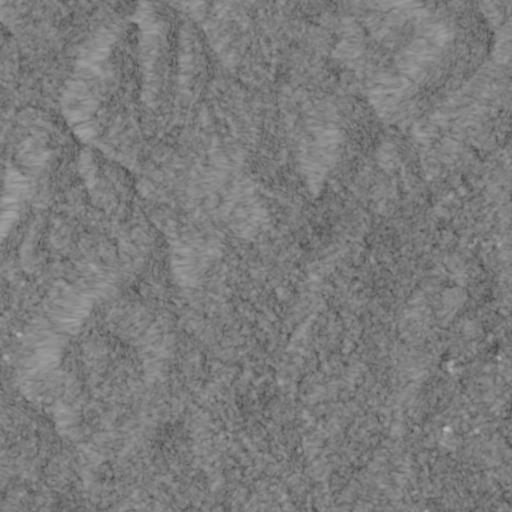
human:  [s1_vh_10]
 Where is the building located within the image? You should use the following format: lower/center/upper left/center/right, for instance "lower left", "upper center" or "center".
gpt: The building is located in the lower right of the image.
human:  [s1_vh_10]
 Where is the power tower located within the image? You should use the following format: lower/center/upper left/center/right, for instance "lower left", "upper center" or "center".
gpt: There is no power tower in the image.

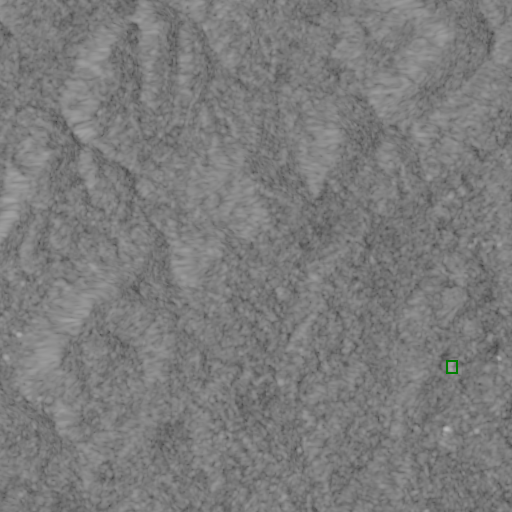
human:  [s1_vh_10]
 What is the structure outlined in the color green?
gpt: The structure outlined in green is a building.
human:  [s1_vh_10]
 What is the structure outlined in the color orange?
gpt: There is no orange outline.